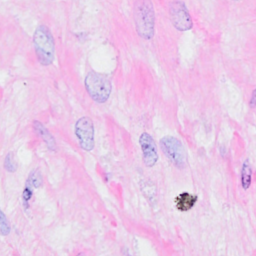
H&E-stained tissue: Breast